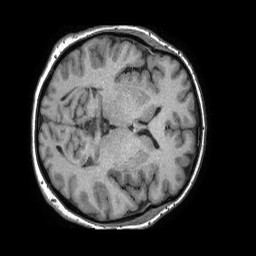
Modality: T1w
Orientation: axial
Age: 58
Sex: female
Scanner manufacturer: philips
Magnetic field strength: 1.5 T
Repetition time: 0.007463 s
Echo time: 0.003389 s